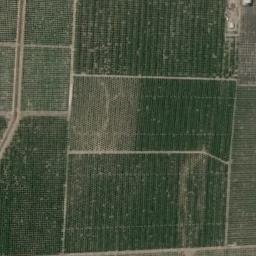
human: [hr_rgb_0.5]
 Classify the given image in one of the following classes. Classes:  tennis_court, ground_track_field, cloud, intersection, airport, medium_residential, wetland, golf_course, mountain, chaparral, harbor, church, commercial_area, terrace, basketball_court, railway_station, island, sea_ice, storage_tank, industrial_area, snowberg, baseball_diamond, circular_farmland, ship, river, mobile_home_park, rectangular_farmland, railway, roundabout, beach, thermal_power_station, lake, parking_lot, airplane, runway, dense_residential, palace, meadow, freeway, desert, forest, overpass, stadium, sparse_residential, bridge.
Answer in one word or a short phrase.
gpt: rectangular_farmland